Aerial crown-view tile of a tropical tree (Barro Colorado Island, Panama), acquired 20250915:
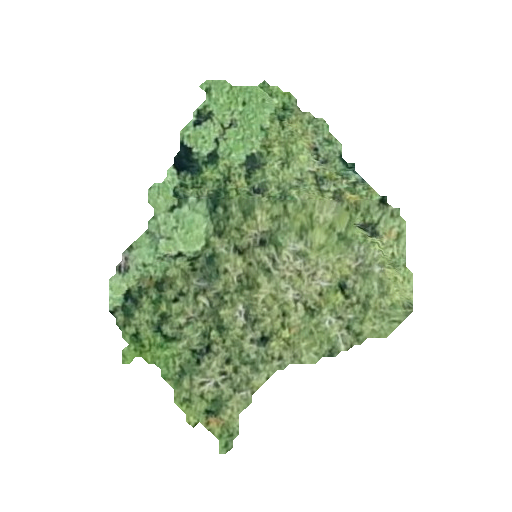
Species: Protium stevensonii
GBIF accepted scientific name: Tetragastris panamensis
Crown area: 96.062 m²